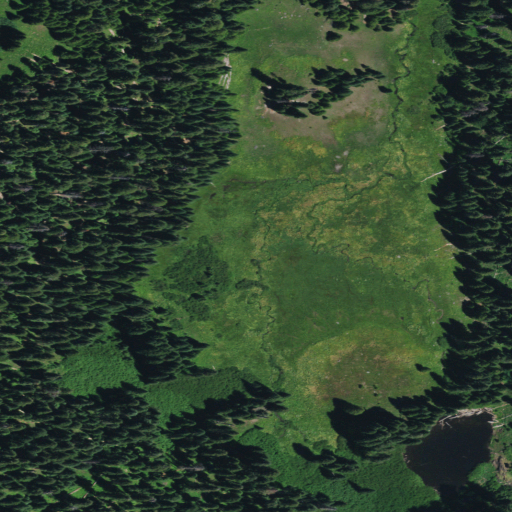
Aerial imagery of plain(s) in California named Big Meadows containing evergreen forest, woody wetlands, and herbaceous wetlands